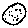
Label: moon